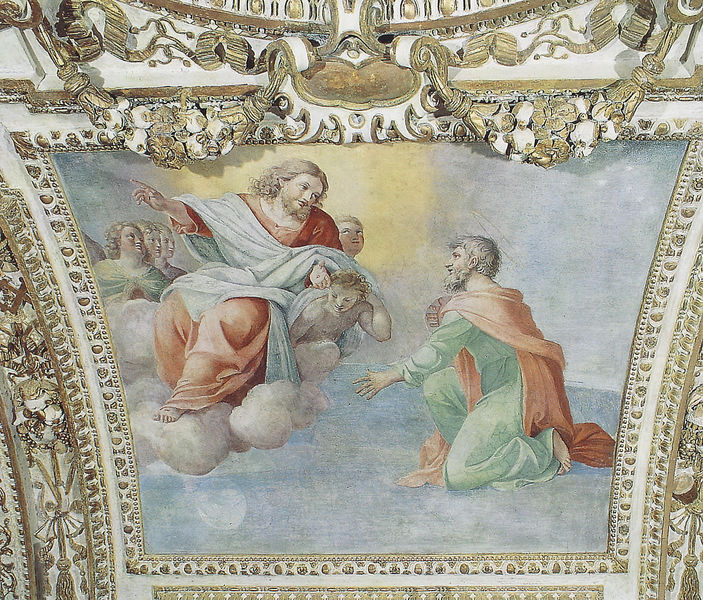
Titel: Vision des hl. Petrus
Künstler: Innocenzo Tacconi
Standort: Rom, S. Maria del Popolo, Cappella Cerasi (EU - I - Latium)
Schlagwörter: blau, gemälde, gott, hand, himmel, mann, schatten, umhang, weiß, wolken, gelb, grün, menschen, finger, geste, männer, pastell, rot, wolke, bart, rahmen, tod, kirche, sonne, gewand, gold, haare, decke, locken, engel, zeigefinger, stuck, knie, zeigen, gewölbe, knien, altar, girlanden, gestus, heiligenschein, christus, jesus, kniend, fingerzeig, heiliger, heilige, deckengemälde, fresko, heilig, putten, gloriole, heiland, petrus, aufnahme, kassette, got, feston, deckenmalerei, kien, wandstuck, verherrlichung